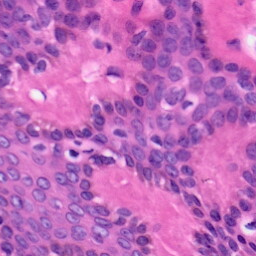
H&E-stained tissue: Skin